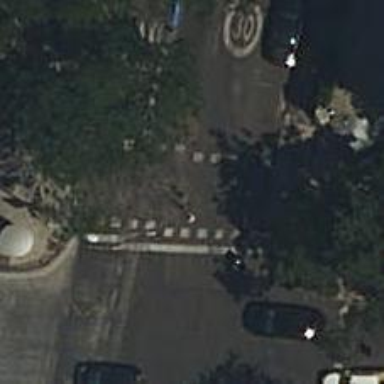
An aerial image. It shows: Asphalt footway with crossing equipped with traffic signals.